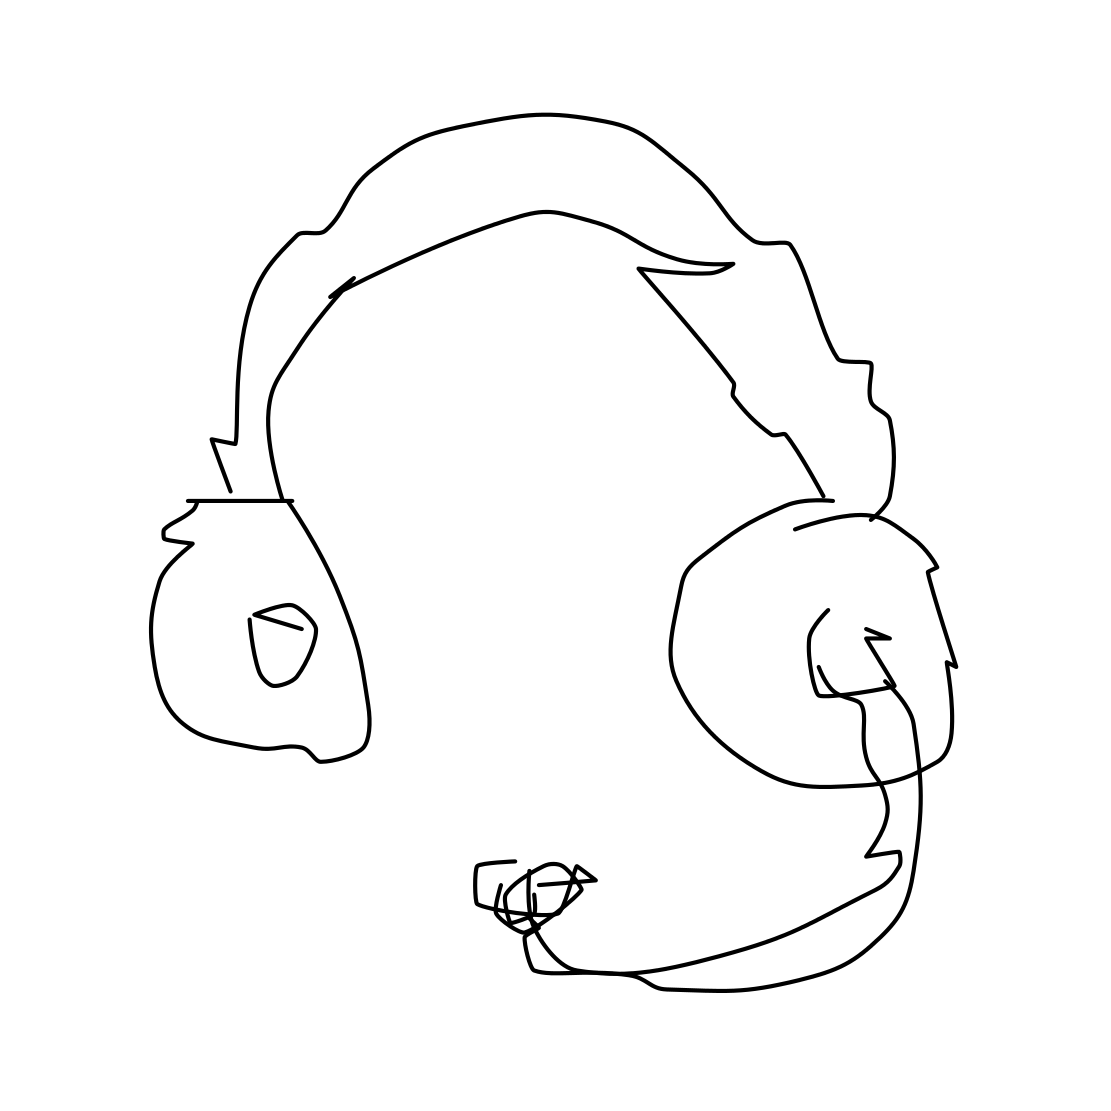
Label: microphone